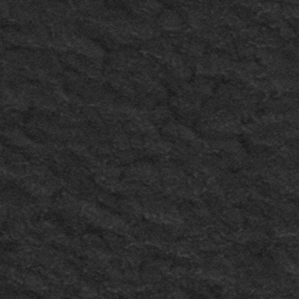
Label: frost